Question: I have 'data.xlsx' file with cells of numbers and letters.
when I run this command:
'''
[num,txt,raw] = xlsread('data.xlsx');
'''
I got:
'''
num =
NaN NaN NaN
NaN NaN 6
NaN NaN NaN
4 NaN NaN
txt =
'a' 'd' 'g'
'b' 'e' ''
'c' 'f' 'h'
'' '' ''
'''
there is a way to get a new variable which will contain both? something like:
raw =
'''
'a' 'd' 'g'
'b' 'e' '6'
'c' 'f' 'h'
'4' '' ''
'''
maybe by using num2str?
in yuk's solution, I got:

p.s. my version is Matlab 2010a.
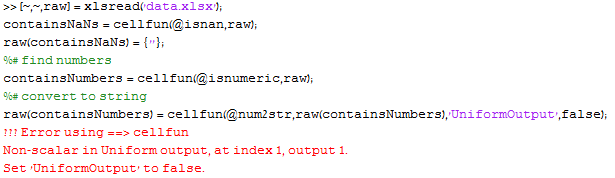
Answer: '''
[~,~,raw] = xlsread('data.xlsx');
%# find numbers
containsNumbers = cellfun(@isnumeric,raw);
%# convert to string
raw(containsNumbers) = cellfun(@num2str,raw(containsNumbers),'UniformOutput',false);
'''